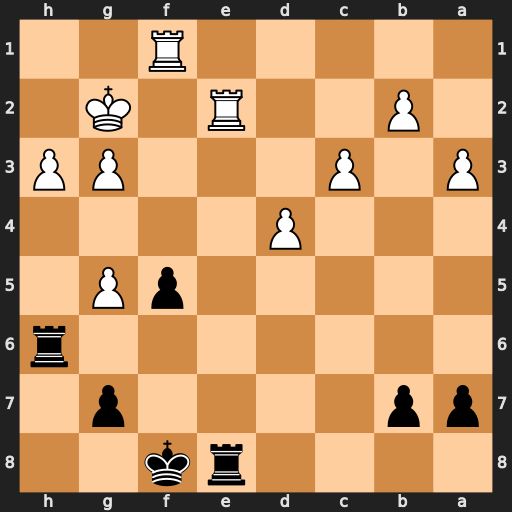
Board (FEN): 4rk2/pp4p1/7r/5pP1/3P4/P1P3PP/1P2R1K1/5R2
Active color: b
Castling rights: -
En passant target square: -
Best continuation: Rxe2+ Kf3 Rhe6